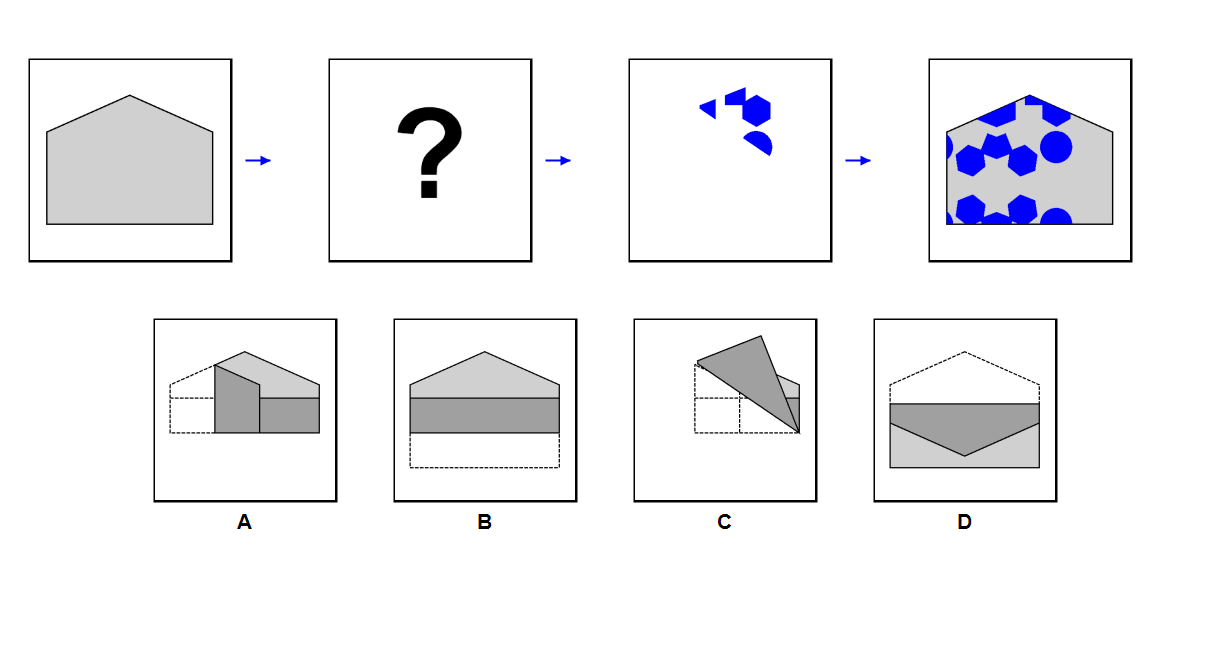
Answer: D